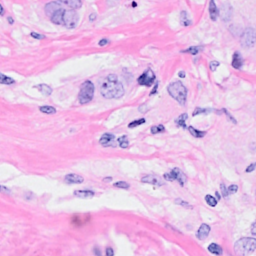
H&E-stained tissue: Breast